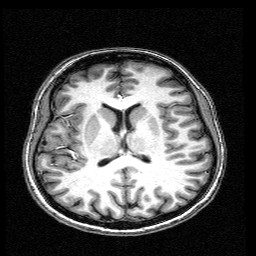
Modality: T1w
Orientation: coronal
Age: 26
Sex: female